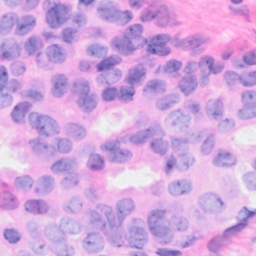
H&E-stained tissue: Breast